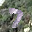
Label: 7